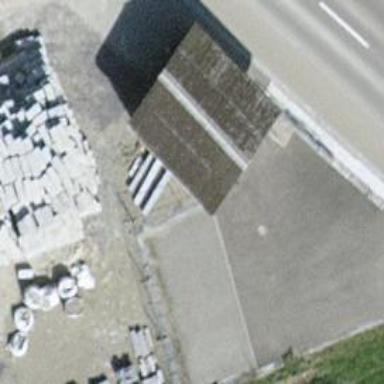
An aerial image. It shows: Commercial building.